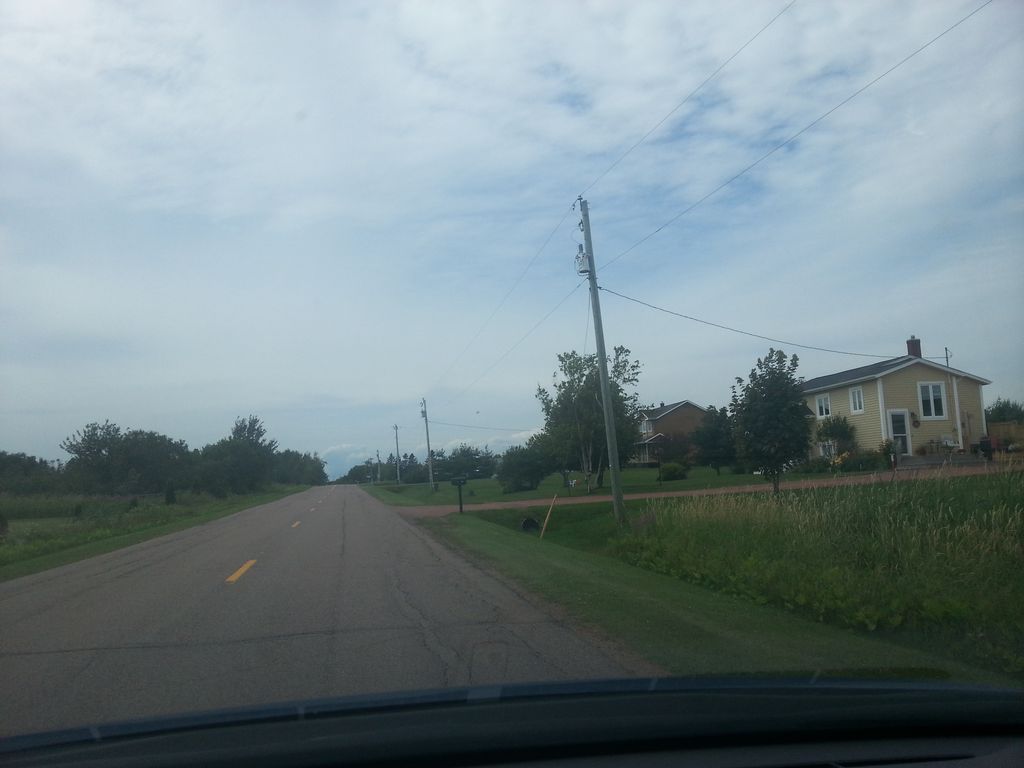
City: charlottetown